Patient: sex F, age 59
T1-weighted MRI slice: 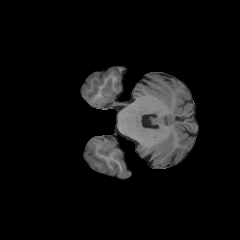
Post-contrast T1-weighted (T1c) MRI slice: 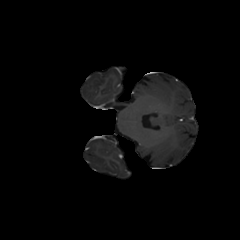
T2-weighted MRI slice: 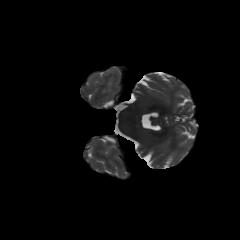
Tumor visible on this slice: no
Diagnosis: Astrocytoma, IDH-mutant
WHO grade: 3